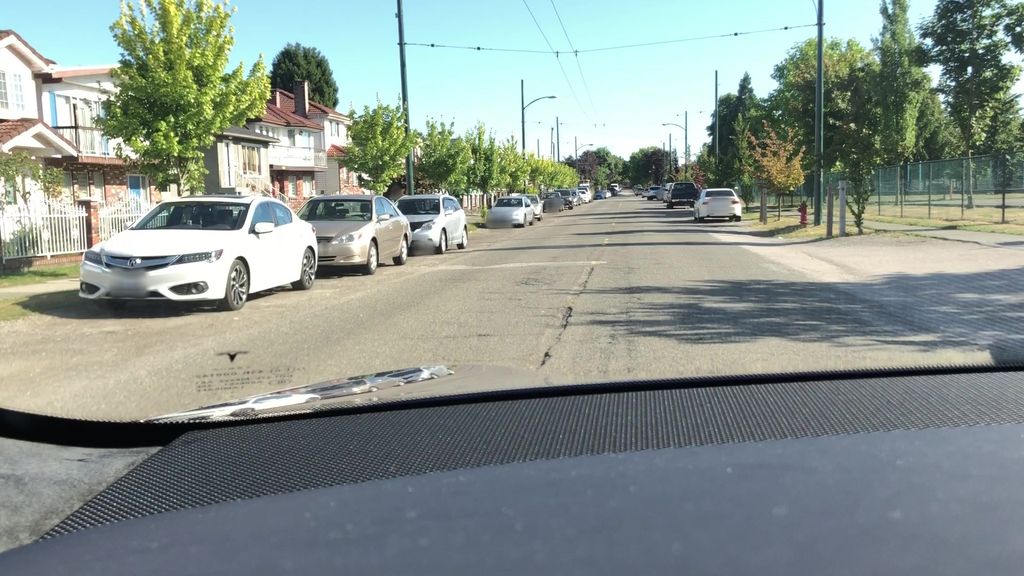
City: vancouver